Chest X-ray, AP view. Patient: 60 years old, sex M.
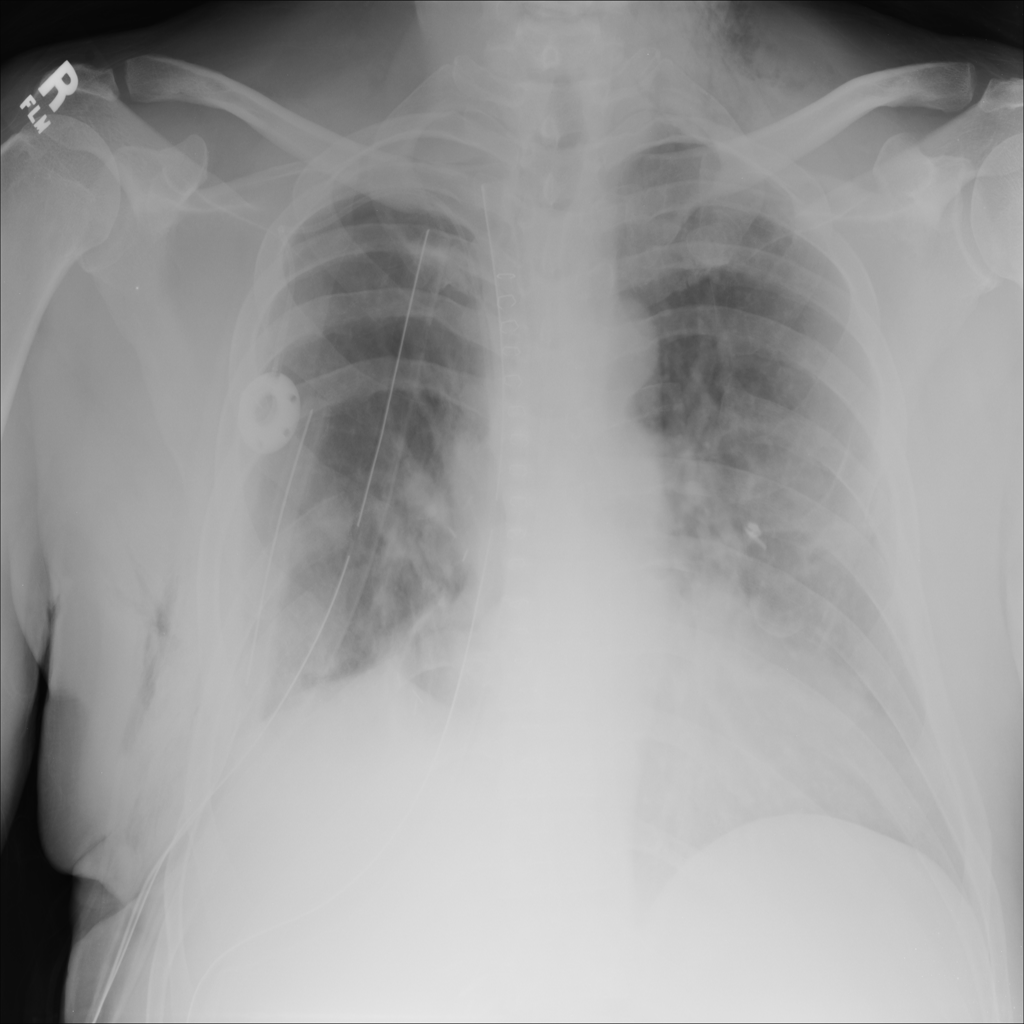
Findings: Pneumothorax